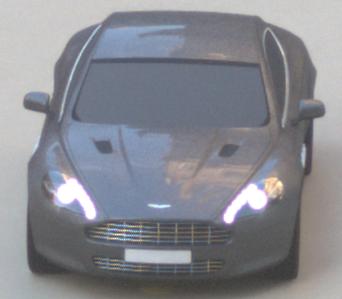
Make: Aston Martin
Model: Rapide
Detailed model: Rapide
Model produced from: 2010/03
Model produced until: 2013/07
Doors: 5
Color: gray
Road condition: dry road
Daytime: sunrise or sunset
Contrast: low contrast